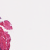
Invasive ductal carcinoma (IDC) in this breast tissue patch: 0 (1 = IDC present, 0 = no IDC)